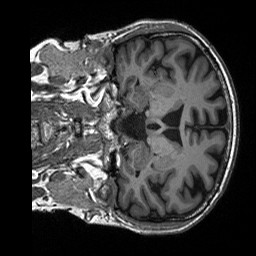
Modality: T1w
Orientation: coronal
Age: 64
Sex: male
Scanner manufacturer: siemens
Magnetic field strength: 3 T
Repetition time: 2.4 s
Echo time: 0.00226 s